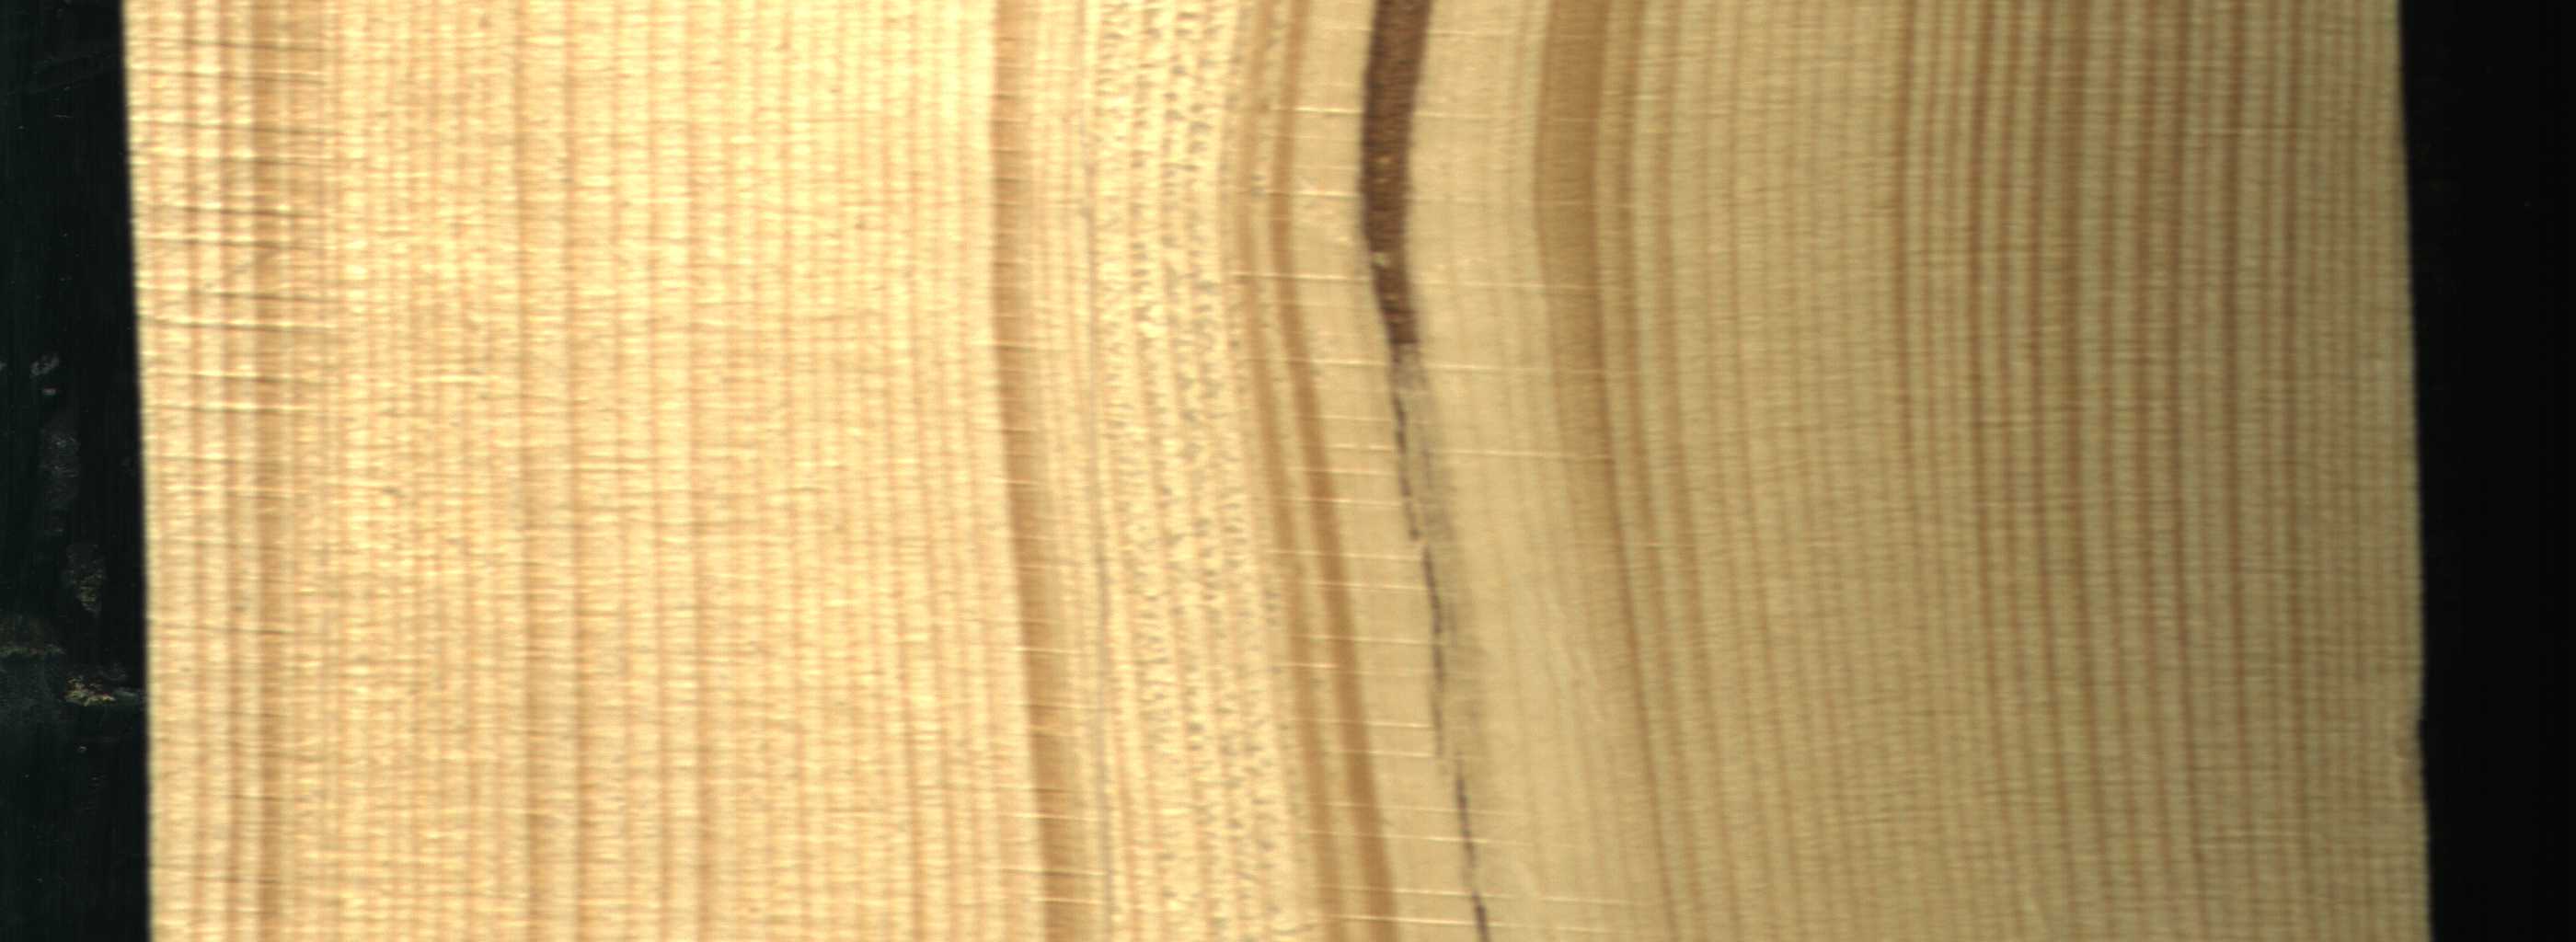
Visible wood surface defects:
Marrow
Crack